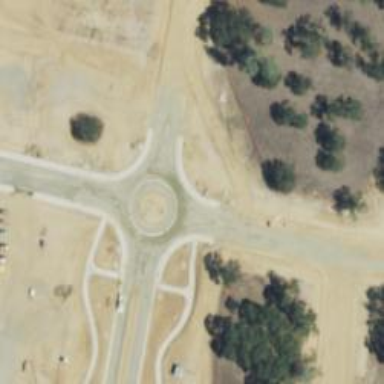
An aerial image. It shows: Roundabout on residential road with asphalt surface.